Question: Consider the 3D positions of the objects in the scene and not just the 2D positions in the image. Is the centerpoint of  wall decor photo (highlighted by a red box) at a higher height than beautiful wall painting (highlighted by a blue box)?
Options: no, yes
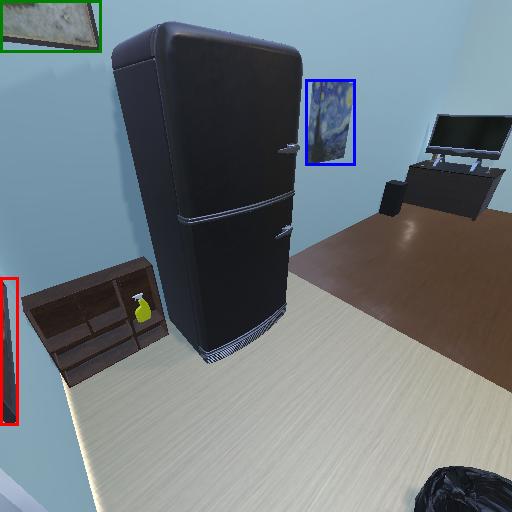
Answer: no